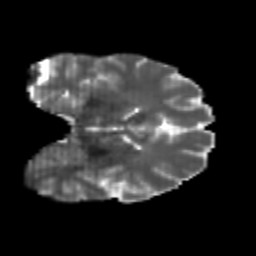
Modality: T2w
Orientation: coronal
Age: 20
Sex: male
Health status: healthy
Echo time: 0.074 s